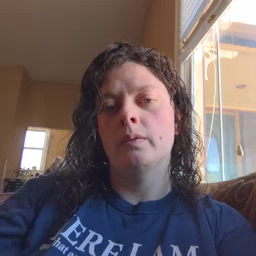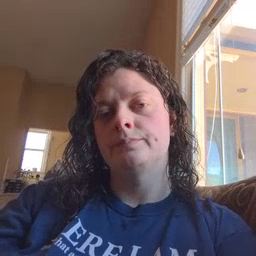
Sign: callonphone